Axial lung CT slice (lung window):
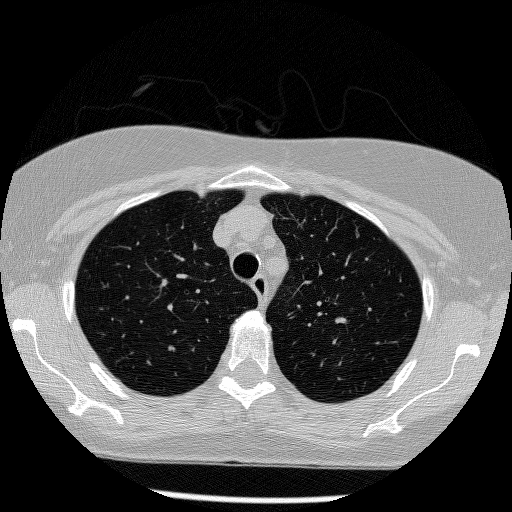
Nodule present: no